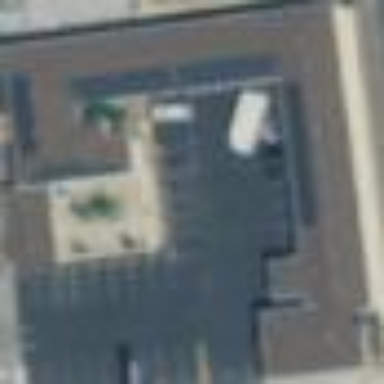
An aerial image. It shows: Building that is motel.